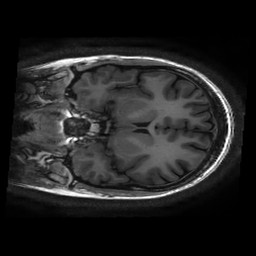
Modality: T1w
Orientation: coronal
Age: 24
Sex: female
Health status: healthy
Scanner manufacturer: ge
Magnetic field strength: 3 T
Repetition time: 0.008232 s
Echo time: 0.003108 s